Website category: jobs
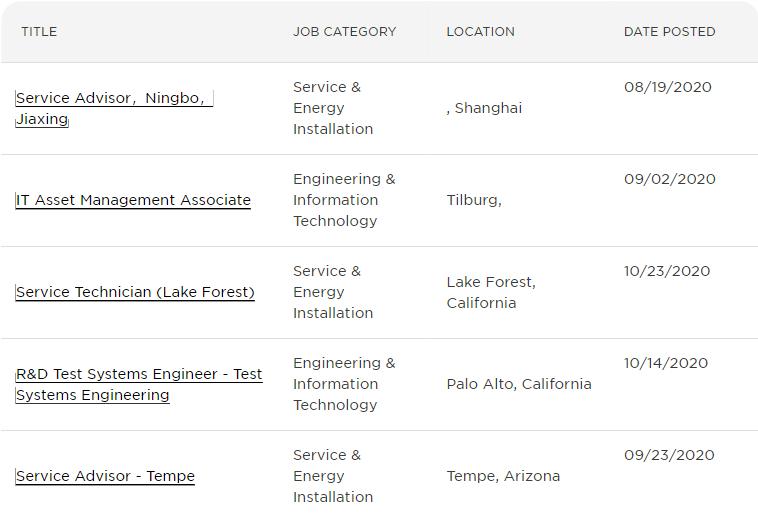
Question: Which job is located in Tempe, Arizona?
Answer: Service Advisor - Tempe

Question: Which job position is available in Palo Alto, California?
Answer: R&D Test Systems Engineer - Test Systems Engineering

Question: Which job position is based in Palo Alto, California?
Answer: R&D Test Systems Engineer - Test Systems Engineering

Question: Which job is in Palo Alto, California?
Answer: R&D Test Systems Engineer - Test Systems Engineering

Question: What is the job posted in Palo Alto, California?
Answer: R&D Test Systems Engineer - Test Systems Engineering

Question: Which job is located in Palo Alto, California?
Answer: R&D Test Systems Engineer - Test Systems Engineering